Interaction volume radius: 10 \u00c5
Interaction volume height: 20 \u00c5
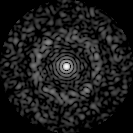
Disorder parameter: 0.8286